Question: I know there are questions out there referring to gathering the friendly name of a device on the Device Manager but I cannot do this as the device is simply referred to as "Stardard Serial over Bluetooth link (COM)" and I have many virtual ports with the same reference. I want the name of the device as shown on the Devices and Printers window on:

I'm doing this in C# and currently just getting a list of available COM ports on the system and selecting the one I know from memory.
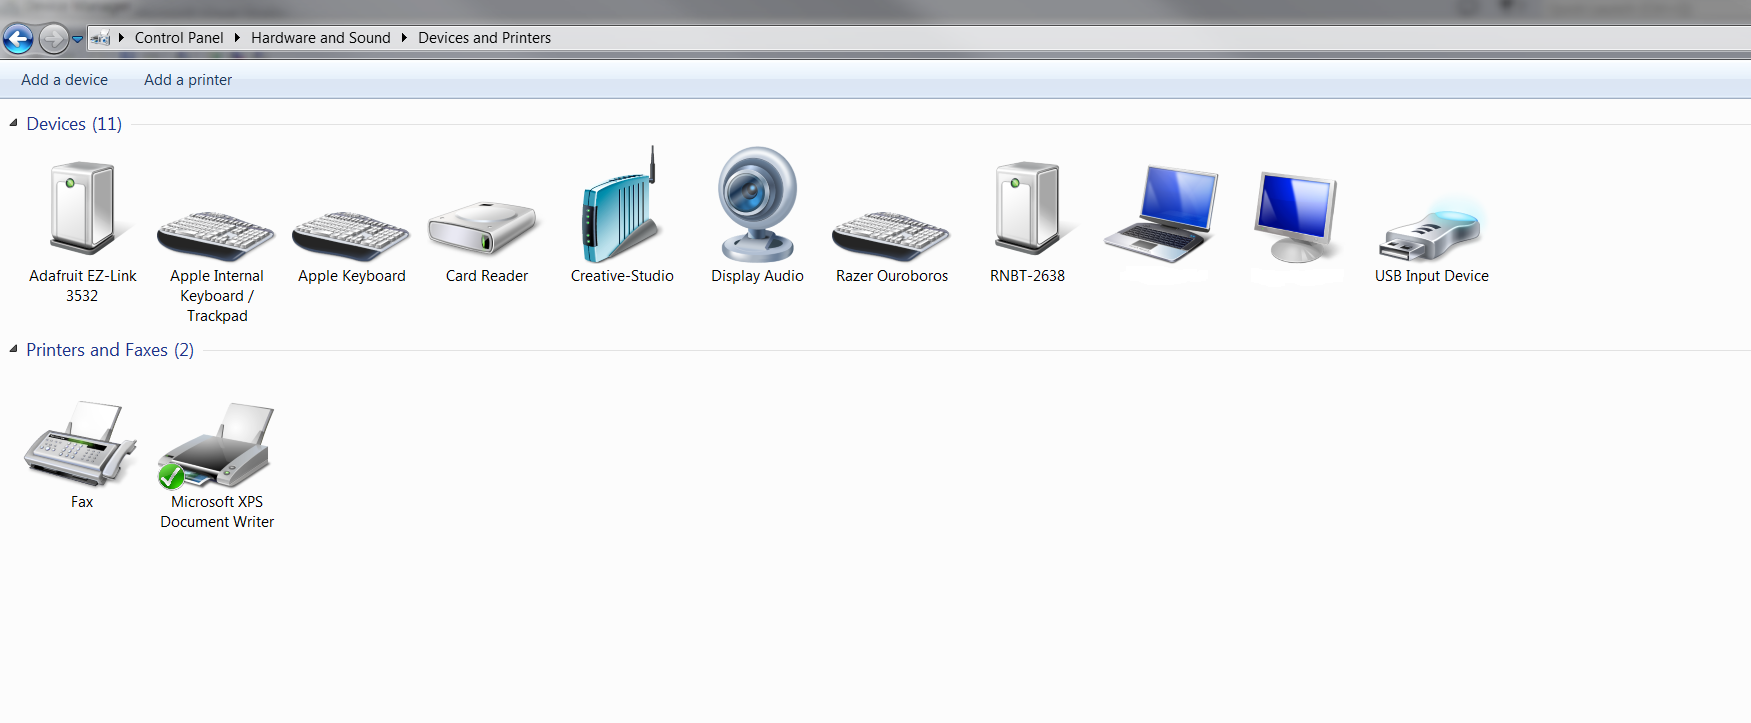
Answer: I managed to get it to work using <URL>.
You can search for a device by doing
'''
BluetoothClient client = new BluetoothClient();
devices = client.DiscoverDevicesInRange();
foreach (BluetoothDeviceInfo d in devices)
{
items.Add(d.DeviceName);
}
'''
This will give a list of the friendly names you see on the Devices and Printers window rather than "Standard serial over Bluetooth Link".
If you want the COM port like me or any other piece of information then you can simply do a WMI query such as
'''
System.Management.ManagementObjectSearcher Searcher = new System.Management.ManagementObjectSearcher("Select * from WIN32_SerialPort");
foreach (System.Management.ManagementObject Port in Searcher.Get())
{
//your comparison or code here
}
'''